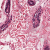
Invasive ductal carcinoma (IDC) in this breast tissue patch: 0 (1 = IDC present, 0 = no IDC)